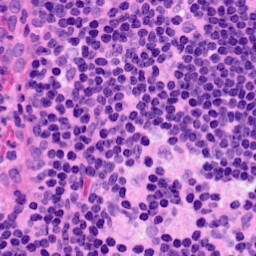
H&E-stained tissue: LymphNode